Question: I have a 'Button' in a 'SplitContainer', on panel2.
I have created dynamically a 'ContextMenuStrip' which I have attached to this Button. I want to positioning the context menu under the button like in this image

But what I got is not like that.
This is what I tried:
'''
private void SelectContentGroup_Click(object sender, EventArgs e) {
ContextMenuStrip x = selectContentGroup.ContextMenuStrip;
if (x is null) return;
// this will show contextmenu near the mouse arrow
//x.Show(Control.MousePosition);
// I have tried to get MousePosition and to compare to my button location and Y is a lot of difference, about 200 pixels
//Console.WriteLine("MousePosition: {0}, ButtonLocation: {1}", Control.MousePosition, PointToScreen(selectContentGroup.Location));
x.Show(PointToScreen(selectContentGroup.Location));
// I tried with e.Location also, but none of those points will give the button Left-Bottom position for contextmenu
}
'''
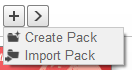
Answer: Use the method that includes the control, and adjust by the height of that control to have the menu show below it:
'''
x.Show(SelectContentGroup, new Point(0, SelectContentGroup.Height));
'''
I'm assuming SelectContentGroup is the name of the button.